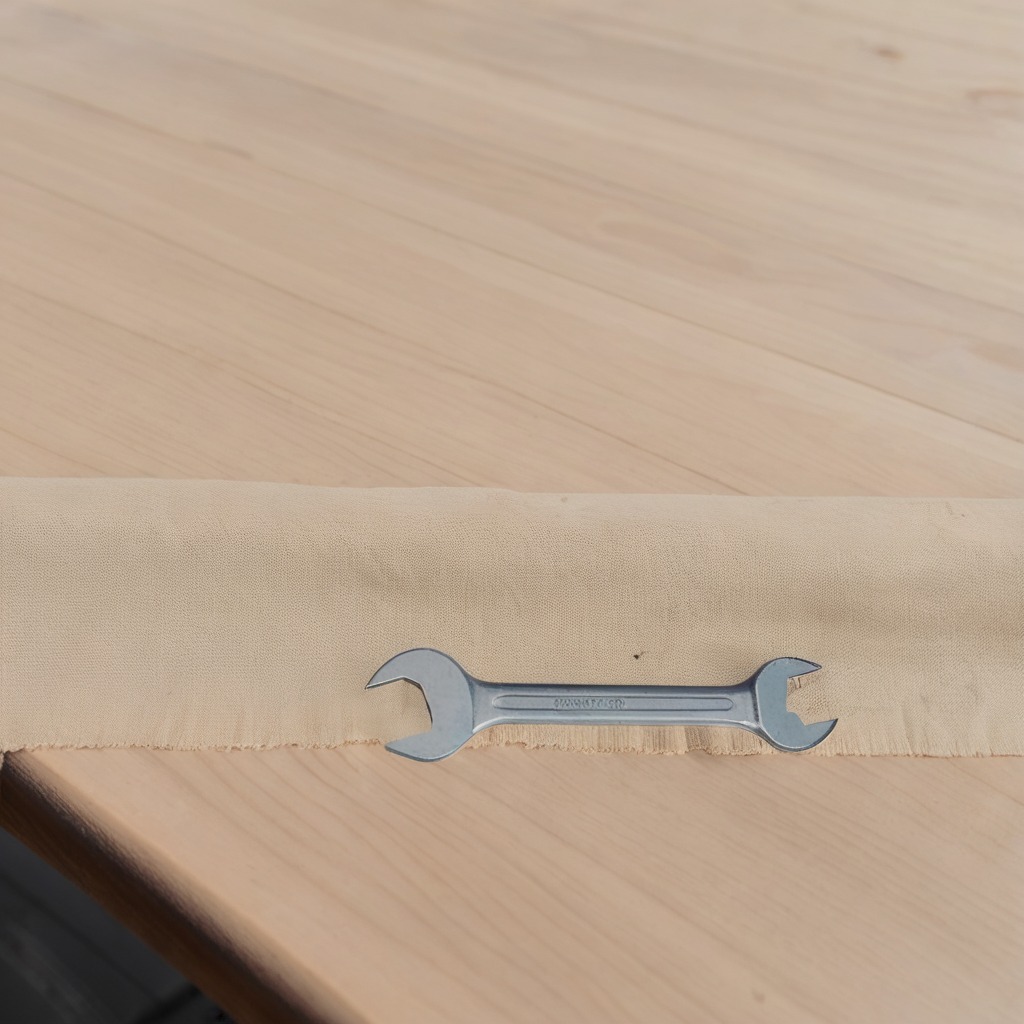
An wrench is lying on the wooden table.